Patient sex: M
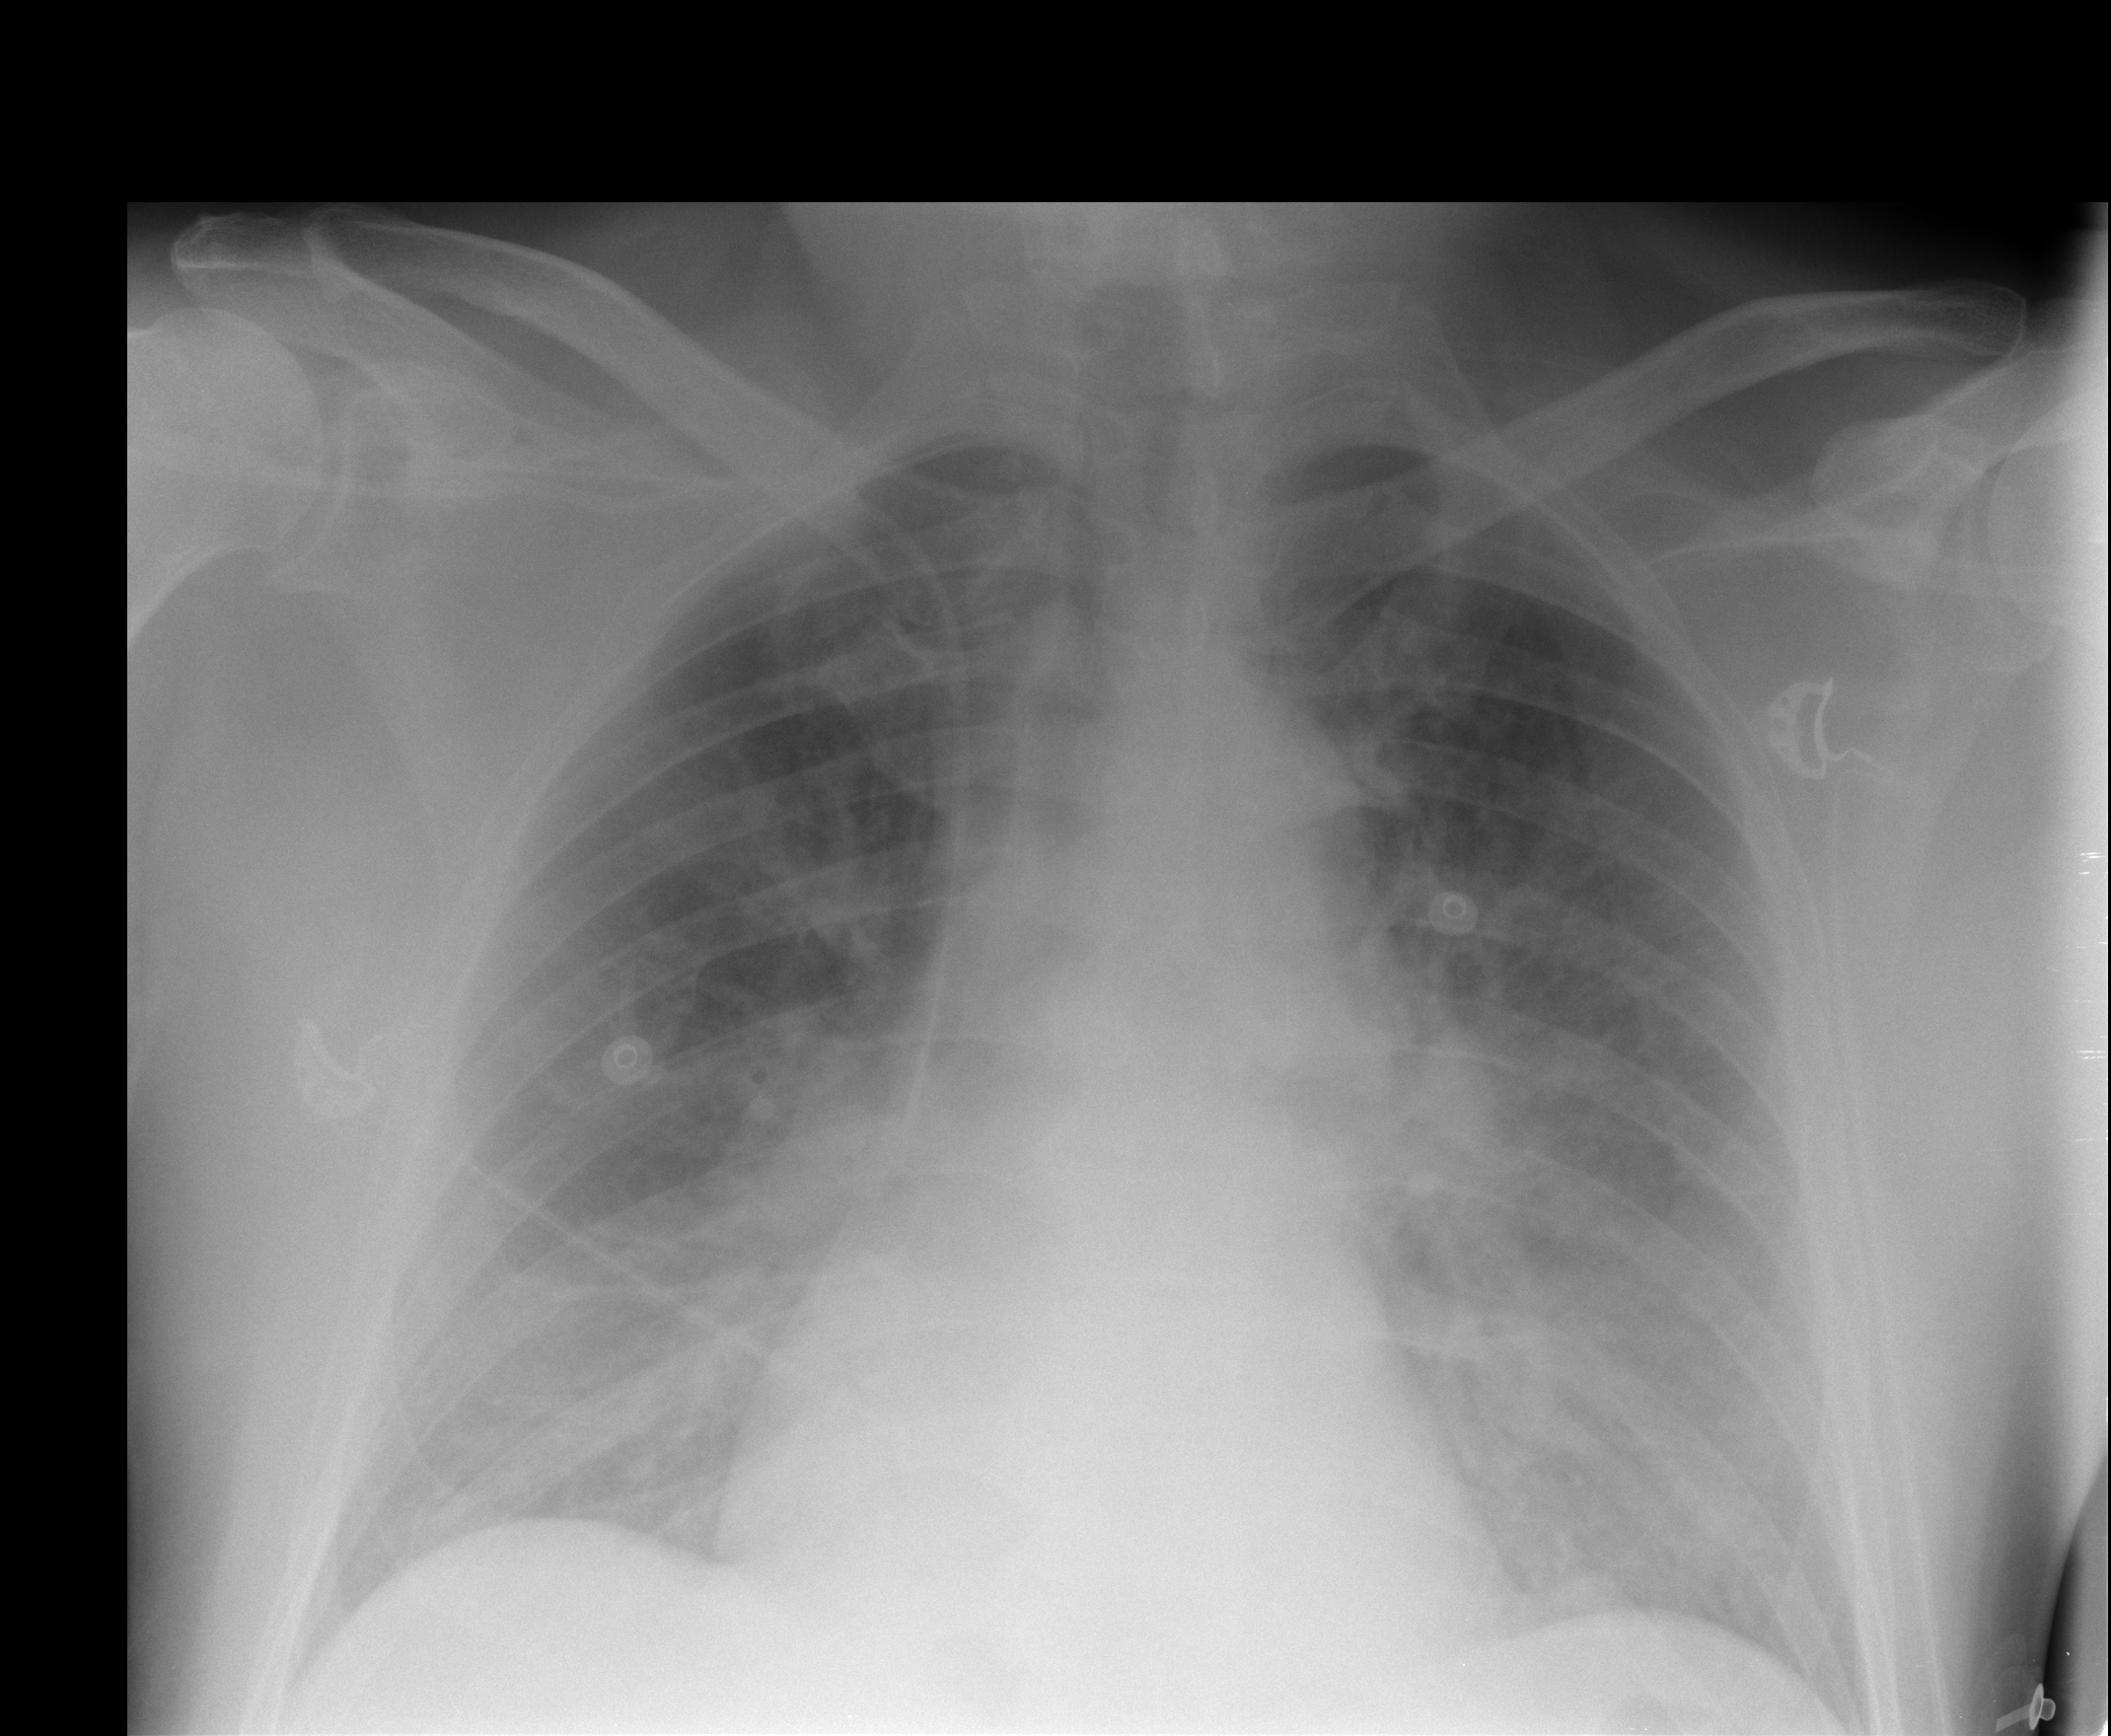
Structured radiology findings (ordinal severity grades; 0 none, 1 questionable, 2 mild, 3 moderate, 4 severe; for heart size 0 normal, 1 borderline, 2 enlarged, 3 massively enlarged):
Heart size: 1
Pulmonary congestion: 3
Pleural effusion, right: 0
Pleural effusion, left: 0
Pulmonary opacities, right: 2
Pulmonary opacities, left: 2
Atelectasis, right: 2
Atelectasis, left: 2